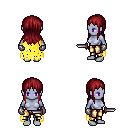
a pixel art fantasy rpg character, female body template, dark elf, purple skin, yellow tattered cape, gold greaves, brunette unkempt hairstyle, metal gloves, dagger, four views (front, back, left, right), 2x2 character sprite sheet, small pixel art, hard edges, no anti-aliasing